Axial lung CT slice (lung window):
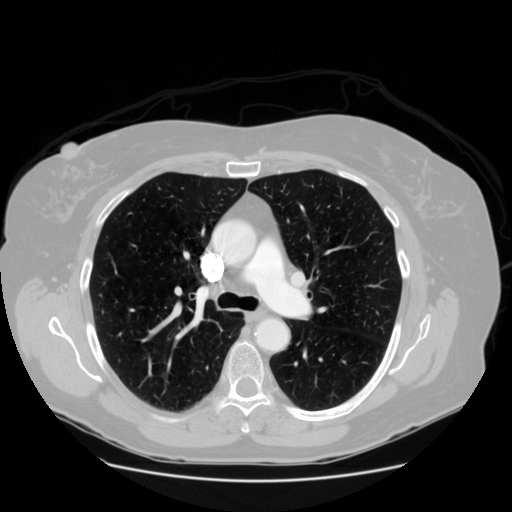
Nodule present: yes
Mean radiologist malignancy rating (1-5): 2